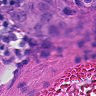
Metastatic tissue present: yes